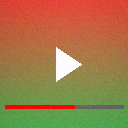
Screen state: on